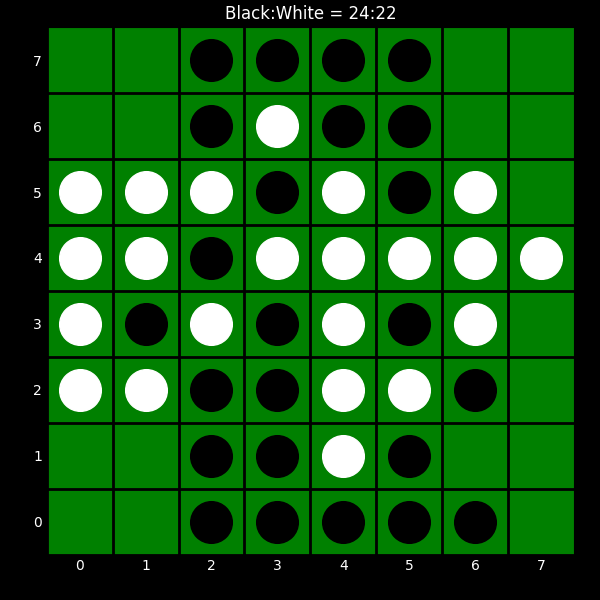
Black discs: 24
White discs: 22